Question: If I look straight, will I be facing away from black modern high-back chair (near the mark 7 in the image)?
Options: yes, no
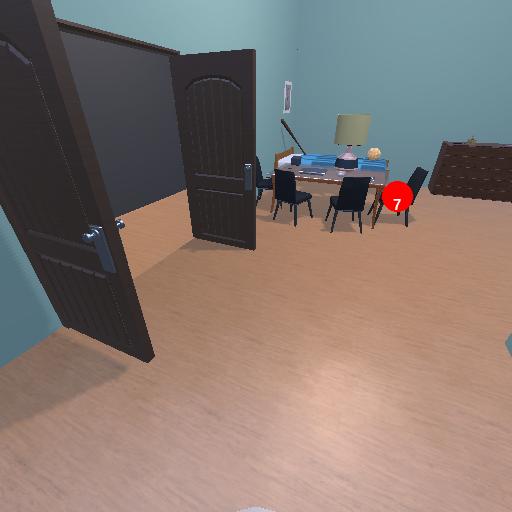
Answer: yes